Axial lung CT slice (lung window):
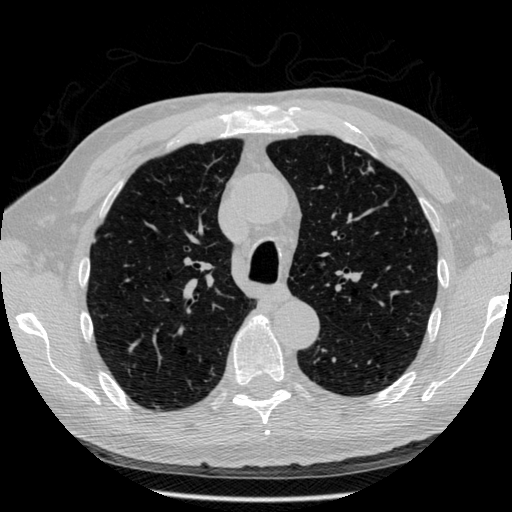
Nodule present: yes
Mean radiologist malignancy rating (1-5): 3